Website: bh-photo
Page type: payment
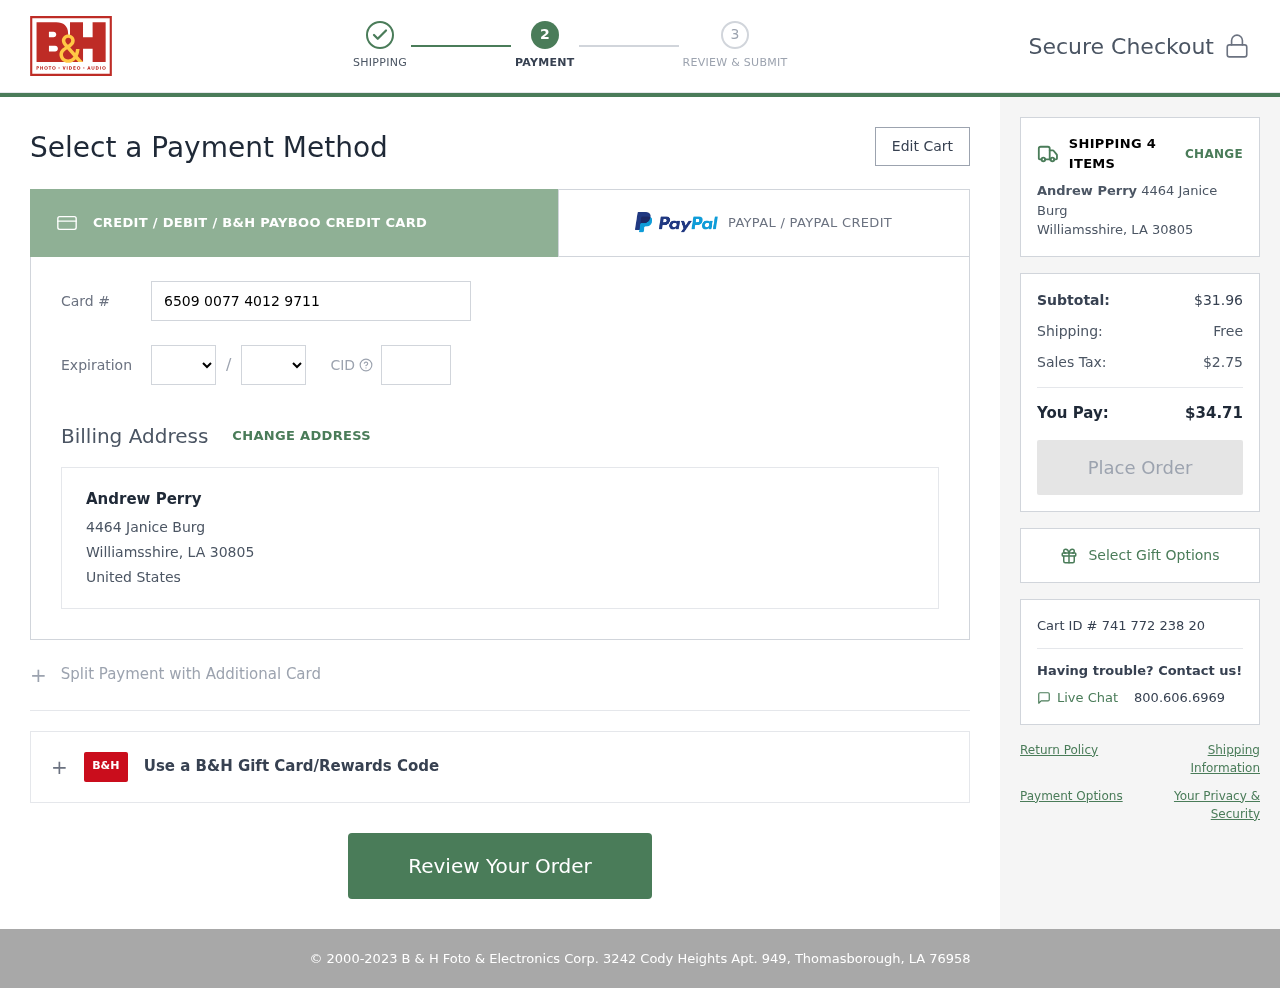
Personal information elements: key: PII_CARD_CVV
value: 332
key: PII_CARD_EXPIRY_MONTH
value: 09
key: PII_CARD_EXPIRY_YEAR
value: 27
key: PII_CARD_NUMBER
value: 6509 0077 4012 9711
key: PII_CITY_STATE_ZIP
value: Williamsshire, LA 30805
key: PII_COUNTRY
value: United States
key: PII_FULLNAME
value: Andrew Perry
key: PII_STREET
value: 4464 Janice Burg
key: PII_FULLNAME2
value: Andrew Perry
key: PII_CITY
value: Williamsshire
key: PII_STATE_ABBR
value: LA
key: PII_POSTCODE
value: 30805
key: PII_POSTCODE_FULL
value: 30805
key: PII_CITY_STATE
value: Williamsshire, LA
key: PII_POSTCODE_NUMERIC
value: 30805
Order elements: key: ORDER_NUM_ITEMS
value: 4
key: ORDER_SUBTOTAL
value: $31.96
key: ORDER_SHIPPING_COST
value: Free
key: ORDER_TAX
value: $2.75
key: ORDER_TOTAL
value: $34.71
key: ORDER_ID
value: Cart ID # 741 772 238 20